Field crop: maize
Growth stage: 2
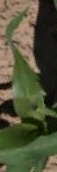
Species: maize